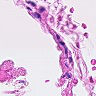
Metastatic tissue present: no